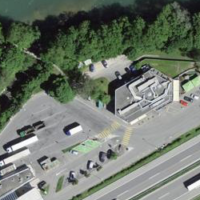
EUNIS habitat code: 57
Species observed at this site:
Aedes japonicus
Hemaris fuciformis
Salvia pratensis